Interaction volume radius: 10 \u00c5
Interaction volume height: 10 \u00c5
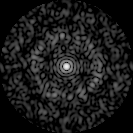
Disorder parameter: 0.7877